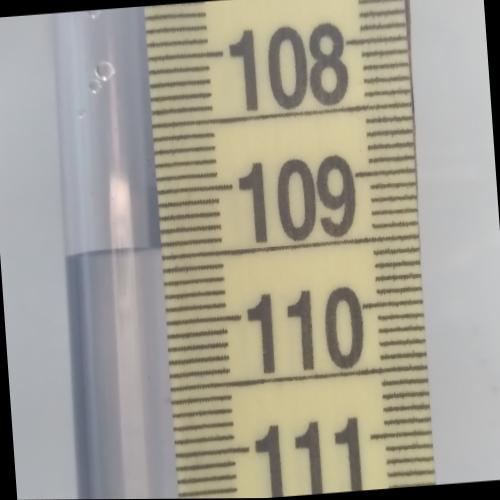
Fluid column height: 109.4 cm